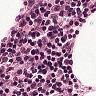
Metastatic tissue present: no